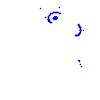
Particle: electron